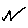
Label: zigzag